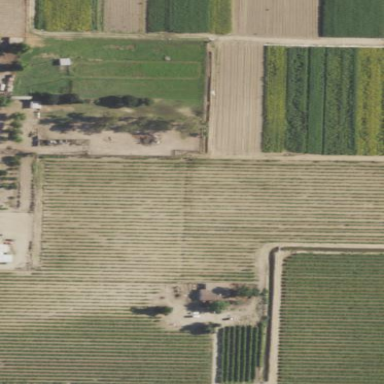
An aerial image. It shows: Vineyard with grape crops.